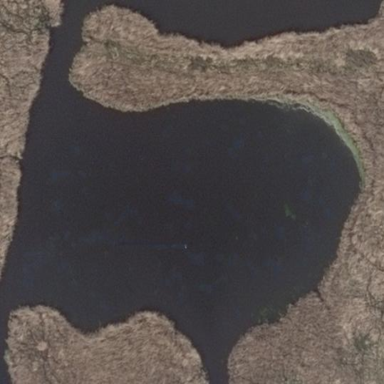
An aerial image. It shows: Serene lake surrounded by nature.